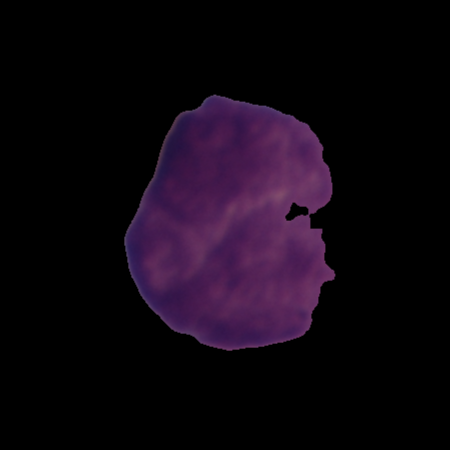
Label: cancer